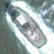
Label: civil